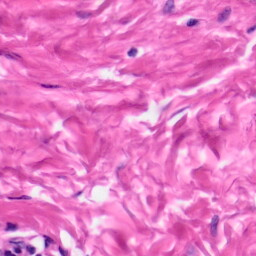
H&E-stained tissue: Skin